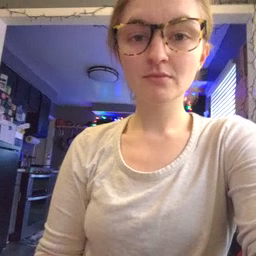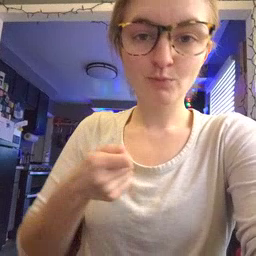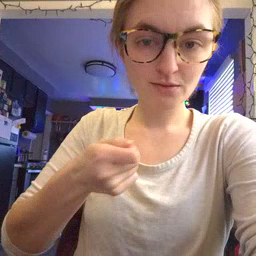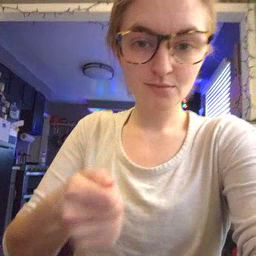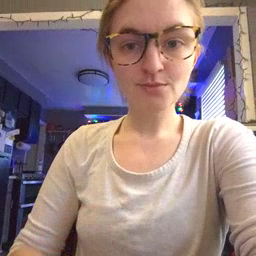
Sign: vacuum